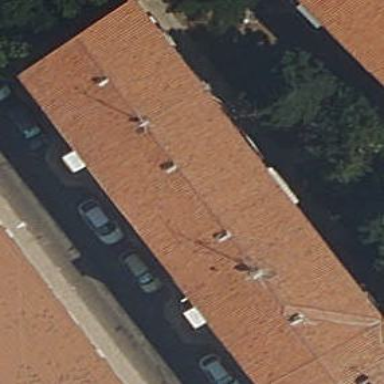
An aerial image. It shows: View of apartment building.